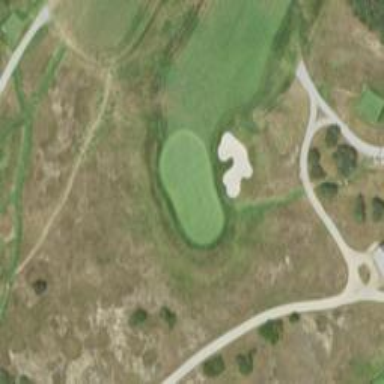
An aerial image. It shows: View of golf hole.